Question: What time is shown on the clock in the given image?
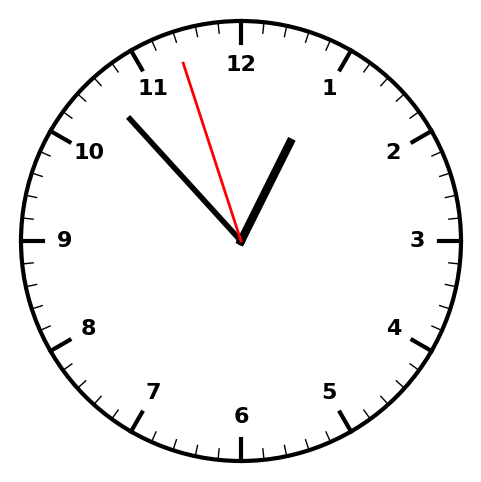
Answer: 12:52:57